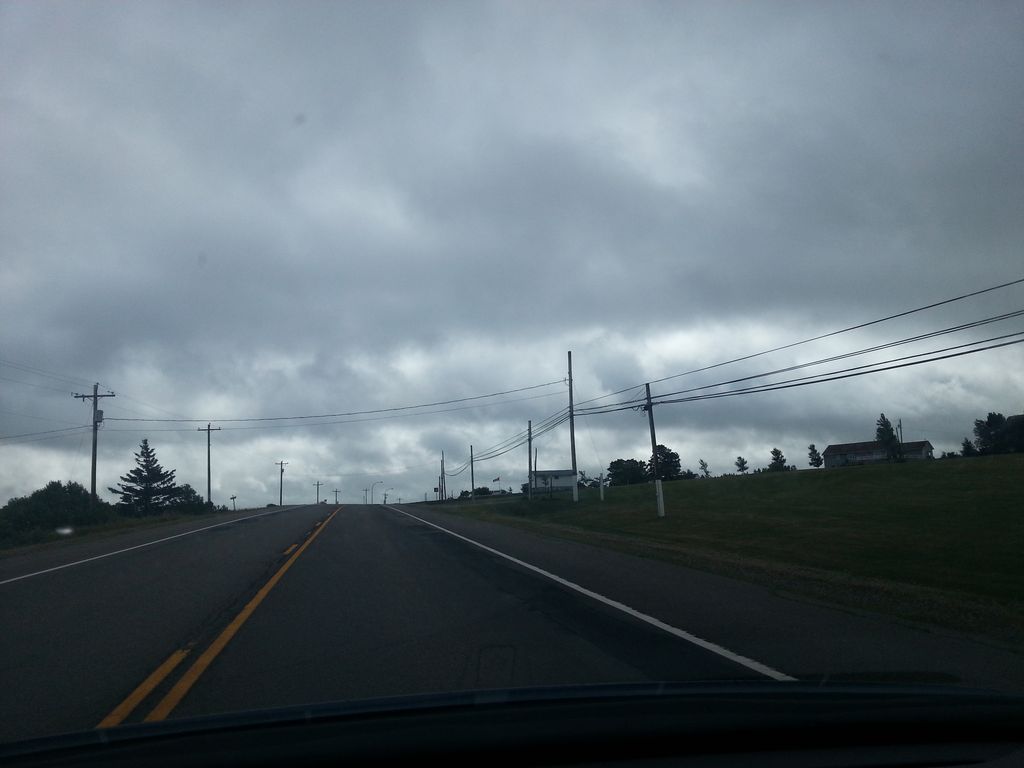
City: charlottetown